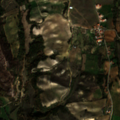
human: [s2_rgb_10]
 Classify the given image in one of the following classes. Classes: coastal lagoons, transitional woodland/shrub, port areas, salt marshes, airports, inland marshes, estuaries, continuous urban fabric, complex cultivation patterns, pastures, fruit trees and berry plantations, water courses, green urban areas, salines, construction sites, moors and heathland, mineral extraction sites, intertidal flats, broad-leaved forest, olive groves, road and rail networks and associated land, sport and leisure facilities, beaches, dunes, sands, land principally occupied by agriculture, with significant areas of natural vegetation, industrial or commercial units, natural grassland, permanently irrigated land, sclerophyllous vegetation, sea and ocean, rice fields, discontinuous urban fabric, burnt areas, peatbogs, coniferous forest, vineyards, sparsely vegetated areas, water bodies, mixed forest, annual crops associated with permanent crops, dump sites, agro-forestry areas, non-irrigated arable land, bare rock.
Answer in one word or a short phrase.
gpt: permanently irrigated land, olive groves, complex cultivation patterns, land principally occupied by agriculture, with significant areas of natural vegetation